Question: Lets say I have the class Food and a class BirdFood that derives from Food:
'''
public class Food
{
...
}
public class BirdFood : Food
{
public int SeedCount { get; set; }
}
'''
And lets say I have a class Creature and a class Bird that derives from Creature
'''
public class Creature
{
public Food Food { get; set; }
}
public class Bird : Creature
{
...
}
'''
And finally, lets say I have a view model for Creature:
'''
public class ViewModel
{
public Creature Creature { get; set; }
}
'''
When I create an instance of Bird, I also create an instance of BirdFood and assign it to the Food property and pass the view model to the View. Simple enough.
'''
public ActionResult Index()
{
ViewModel viewModel = new ViewModel();
viewModel.Creature = new Bird();
viewModel.Creature.Food = new BirdFood() { SeedCount = 100 } ;
return View(viewModel);
}
'''
And the view:
'''
<% using(Html.BeginForm("Save", "Home", FormMethod.Post))
{ %>
<%: Html.Hidden("Creature.Food.SeedCount", (Model.Creature.Food as MvcApplication6.Controllers.BirdFood).SeedCount) %>
<input type="submit" />
<% } %>
'''
Okay, here is the problem. When the view model is received in the Action, the Creature property is of the base class Creature instead of the derived type Bird with the SeedCount property of the derived type BirdFood with the post parameters (from firebug) that looks like 'Creature.Food.SeedCount 100'

Okay, my questions is, how do I preserve the derived types when model binded? I'm suspecting it has to do with a custom Model Binder but I'm clueless when it comes to that. Any ideas?
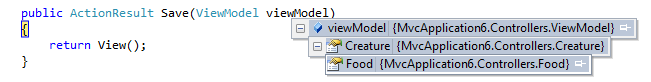
Answer: The default model binder simply inspects the types in your view model and uses those classes. He cannot guess that you want some derived class. A <URL>.